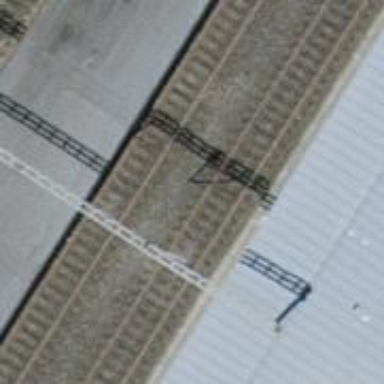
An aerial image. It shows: Public transport stop position along the railway.